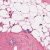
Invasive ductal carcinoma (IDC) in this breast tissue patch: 0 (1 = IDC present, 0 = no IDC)